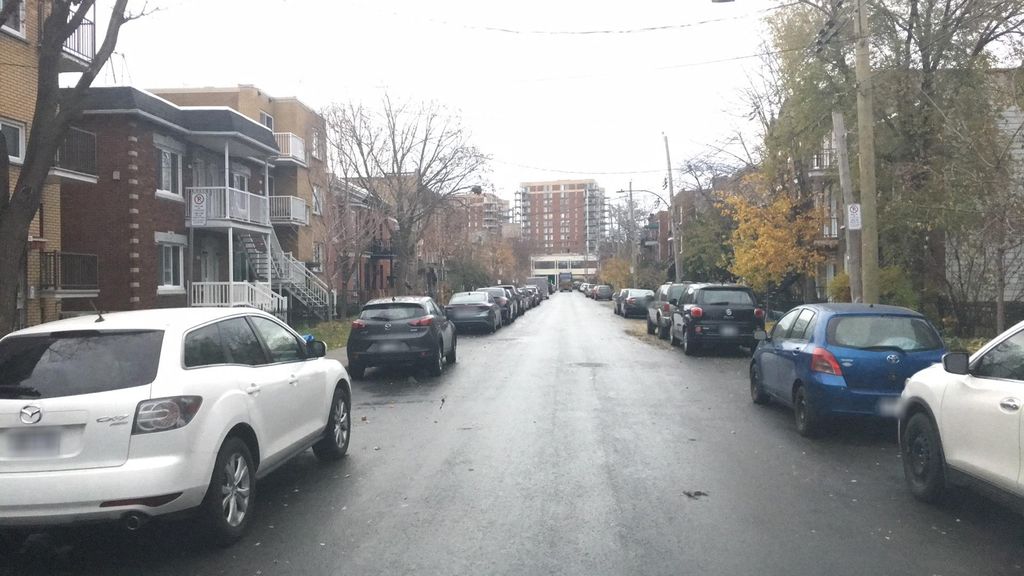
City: montreal